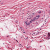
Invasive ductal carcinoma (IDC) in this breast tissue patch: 0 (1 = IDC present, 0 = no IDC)